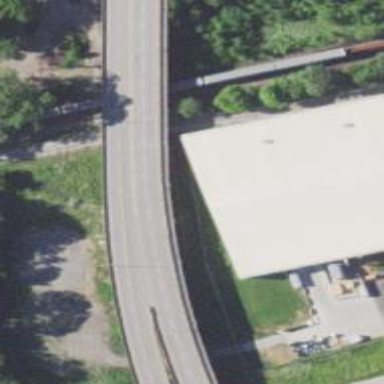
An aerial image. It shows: Trunk road bridge.